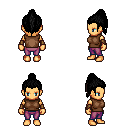
a pixel art fantasy rpg character, female body template, human, tanned skin, brown sleeveless shirt, magenta pants, black long topknot hairstyle, cloth bracers, four views (front, back, left, right), 2x2 character sprite sheet, small pixel art, hard edges, no anti-aliasing